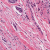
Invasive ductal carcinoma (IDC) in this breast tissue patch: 0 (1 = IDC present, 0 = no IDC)